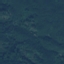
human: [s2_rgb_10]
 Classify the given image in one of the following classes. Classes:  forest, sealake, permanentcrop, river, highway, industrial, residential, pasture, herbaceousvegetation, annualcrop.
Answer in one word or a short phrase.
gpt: Forest